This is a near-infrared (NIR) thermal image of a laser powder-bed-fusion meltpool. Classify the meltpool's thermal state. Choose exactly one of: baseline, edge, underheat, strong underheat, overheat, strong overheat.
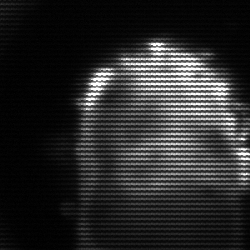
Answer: baseline